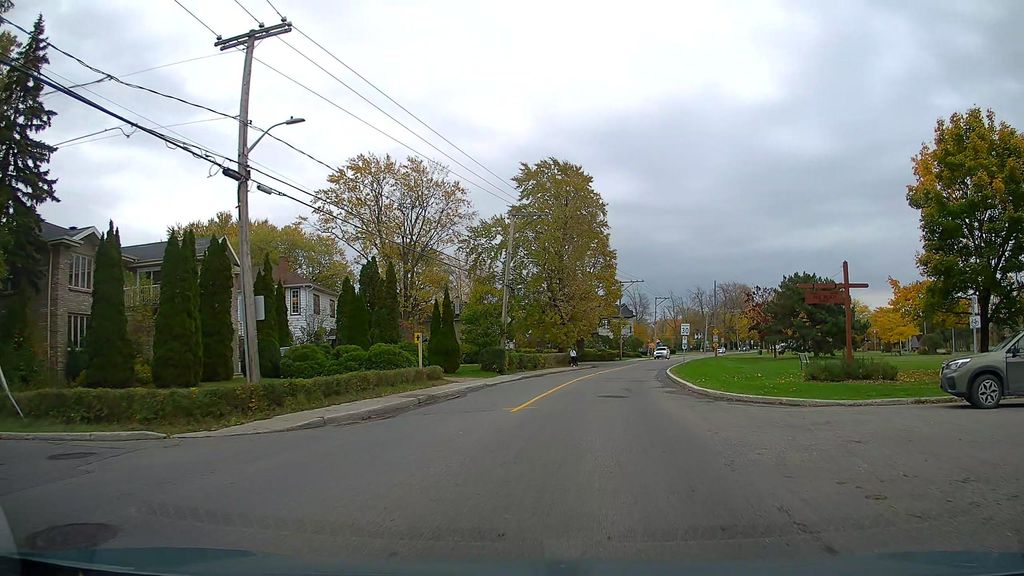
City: montreal